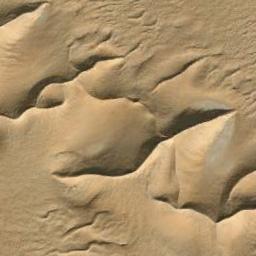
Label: desert